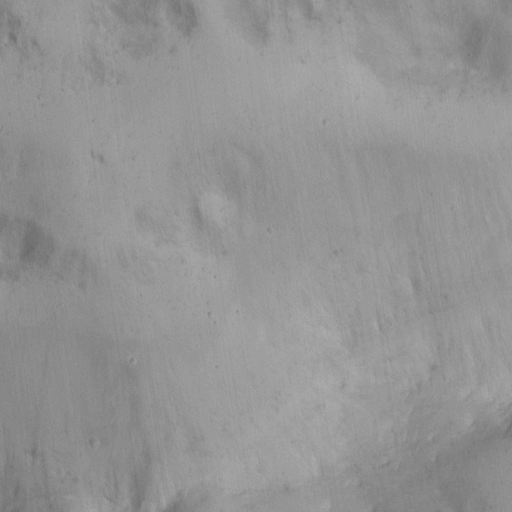
Classes present: Background